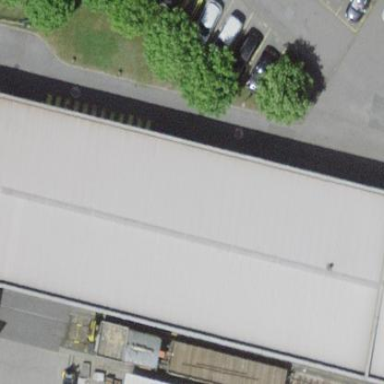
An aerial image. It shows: Industrial building.